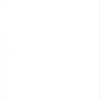
Label: dusty